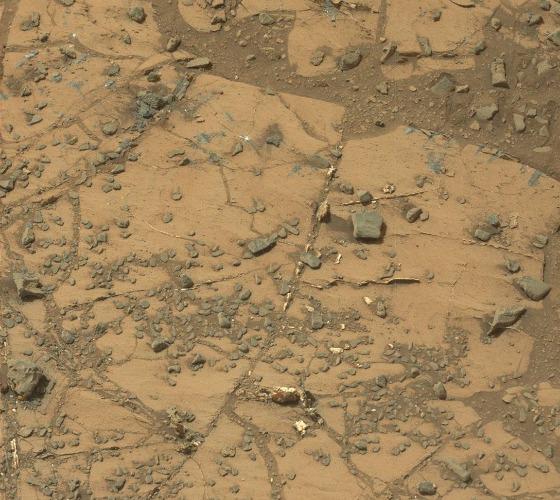
Terrain classes present: Bedrock, Gravel / Sand / Soil, Rock, Shadow